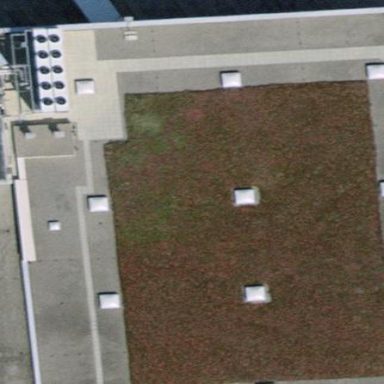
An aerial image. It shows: Commercial building.